Question: I create an in-house apps using enterprise plan.I facing a problem when install apps in ios7 it pop up 2 same apps ,1 is installing and another 1 is finish.I install the apps via link
'''
<a href="itms-services://?action=download-manifest&url=http://www.mysite.com/install.plist">
'''
and my plist are
'''
<?xml version="1.0" encoding="UTF-8"?>
<!DOCTYPE plist PUBLIC "-//Apple//DTD PLIST 1.0//EN" "http://www.apple.com/DTDs/PropertyList-1.0.dtd">
<plist version="1.0">
<dict>
<key>items</key>
<array>
<dict>
<key>assets</key>
<array>
<dict>
<key>kind</key>
<string>software-package</string>
<key>url</key>
<string>http://www.mysite.com/myApps.ipa</string>
</dict>
<dict>
<key>kind</key>
<string>full-size-image</string>
<key>needs-shine</key>
<false/>
<key>url</key>
<string>www.mysite.com/apps/icons/ios/icon-72.png</string>
</dict>
<dict>
<key>kind</key>
<string>display-image</string>
<key>needs-shine</key>
<false/>
<key>url</key>
<string>http://www.mysite.com/apps/icons/ios/icon.png</string>
</dict>
</array>
<key>metadata</key>
<dict>
<key>bundle-identifier</key>
<string>com.myapps.myapps</string>
<key>kind</key>
<string>software</string>
<key>title</key>
<string>myApps</string>
</dict>
</dict>
</array>
'''
All my url is correct that why it work on ios 6 but after upgraded to iOS7 no longer install perfectly.Can any 1 help?Below is Sample image

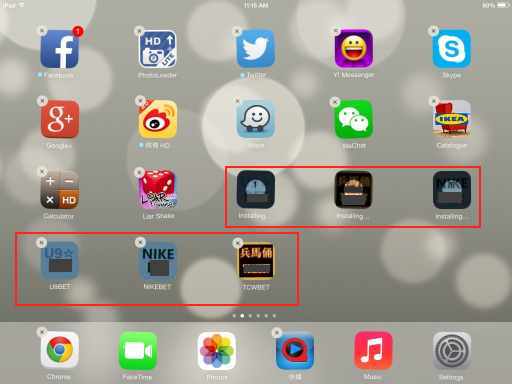
Answer: I'm having the same issue with our in-house app. I did notice when we moved from ad-hoc, where the app just installed in-place, to in-house, the app installs in the 'installing...' space, then actually occupies the next available springboard space (so -- Apple's copying the bundle from some temporary spot, then either isn't deleting the old bundle, or the springboard isn't cleaning up the icon).
SOOOO.... I just went and edited my manifest. I noticed the Bundle ID didn't match the bundle ID in the app (because I changed it when I switched from AdHoc to In-House, e.g. com.mycompany.myapp to com.mycompany.myapp.enterprise). After making the bundle id match exaclty the app actually installs exactly in-place (no actual app icon next to the "installing..." icon as it's copied -- or whatever it's doing). 8^)
Let me know if that works for you!
MBPro x 4, MacMini x 2, iMac, iPhone x 5, iPad x 2, NeXT Cube w/ NeXT Dimension, NeXT Station.